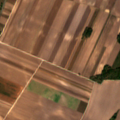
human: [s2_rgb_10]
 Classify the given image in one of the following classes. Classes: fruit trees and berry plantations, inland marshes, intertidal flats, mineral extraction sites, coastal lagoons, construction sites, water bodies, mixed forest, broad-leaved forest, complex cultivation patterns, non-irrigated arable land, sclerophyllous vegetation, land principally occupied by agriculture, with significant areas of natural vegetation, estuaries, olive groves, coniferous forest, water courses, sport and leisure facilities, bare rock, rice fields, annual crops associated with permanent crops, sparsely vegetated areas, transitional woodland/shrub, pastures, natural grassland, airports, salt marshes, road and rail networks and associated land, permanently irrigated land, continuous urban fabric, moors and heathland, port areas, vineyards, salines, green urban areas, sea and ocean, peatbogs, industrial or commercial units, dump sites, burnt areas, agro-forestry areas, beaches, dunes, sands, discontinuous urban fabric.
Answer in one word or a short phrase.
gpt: discontinuous urban fabric, non-irrigated arable land, broad-leaved forest